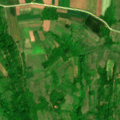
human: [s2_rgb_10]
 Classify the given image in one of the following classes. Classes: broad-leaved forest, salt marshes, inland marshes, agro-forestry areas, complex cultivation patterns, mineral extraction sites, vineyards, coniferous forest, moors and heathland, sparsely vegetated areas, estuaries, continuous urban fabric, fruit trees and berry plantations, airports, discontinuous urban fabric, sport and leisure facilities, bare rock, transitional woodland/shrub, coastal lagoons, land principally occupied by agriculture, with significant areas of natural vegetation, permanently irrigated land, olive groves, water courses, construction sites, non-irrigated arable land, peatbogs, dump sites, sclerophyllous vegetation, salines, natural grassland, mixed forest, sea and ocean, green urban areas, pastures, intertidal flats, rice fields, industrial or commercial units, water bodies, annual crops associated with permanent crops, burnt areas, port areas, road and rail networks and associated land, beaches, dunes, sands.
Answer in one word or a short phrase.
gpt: complex cultivation patterns, land principally occupied by agriculture, with significant areas of natural vegetation, broad-leaved forest